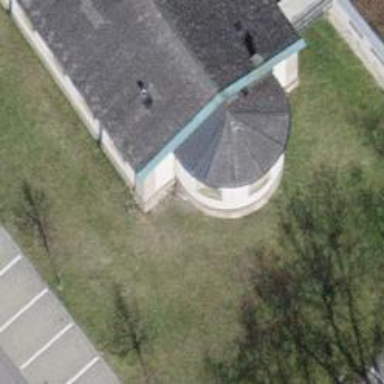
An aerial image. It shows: View of roof edge.